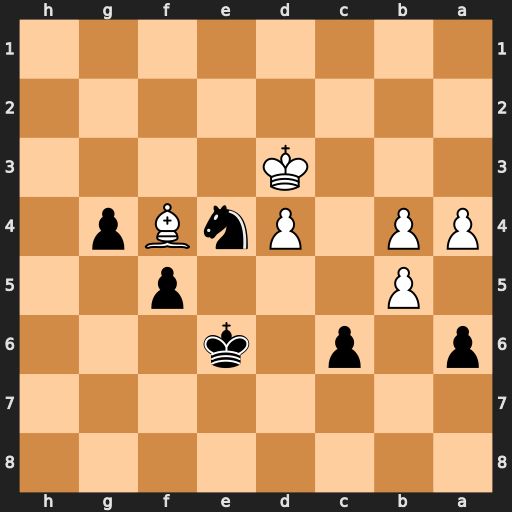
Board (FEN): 8/8/p1p1k3/1P3p2/PP1PnBp1/3K4/8/8
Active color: b
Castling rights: -
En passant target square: -
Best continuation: cxb5 axb5 axb5